Question: I am converting a vb application into php application It is all about financing.
In that, I am getting an issue; actually the way of rounding the values in php is different from vb application.
We are storing the values of 14 accounts and distribution amount. In this 5 of them are having 0.01 discrepancies.
We have given below a table of 14 accounts with their distribution amount.
* Account Number
* Before applying round function, Actual value of distribution amt
* Distribution Amount Rounding in VB
* Distribution Amount Rounding in PHP

From that we can see the value of 0.01 discrepancy is occurring due to the conflict behaviour of round function between VB and PHP. How to resolve this issue, I need the same amount as like VB.
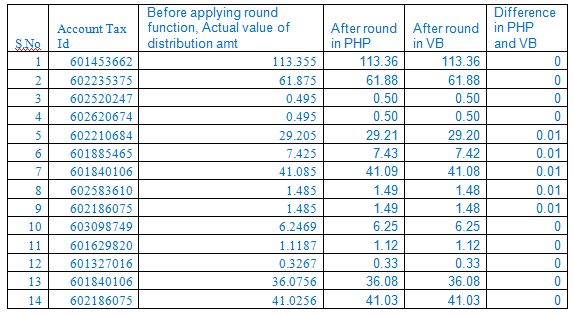
Answer: When the fraction is .5 VB6 is rounding to nearest even whereas PHP is rounding up.
For the <URL> function in PHP there is an optional third parameter, 'mode', which defaults to 'PHP_ROUND_HALF_UP' - you want 'PHP_ROUND_HALF_EVEN'.
Example:
'''
echo round(29.205, 2, PHP_ROUND_HALF_EVEN); // 29.2
'''
See php.net documentation for more information on the 'mode' parameter.